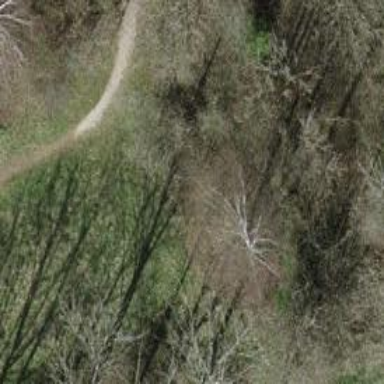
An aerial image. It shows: Path.